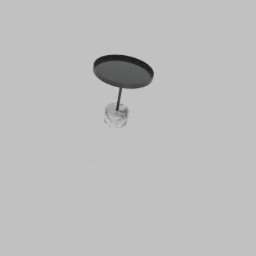
Label: furniture